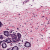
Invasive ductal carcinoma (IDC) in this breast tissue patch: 0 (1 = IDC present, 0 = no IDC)